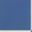
Piece: xx